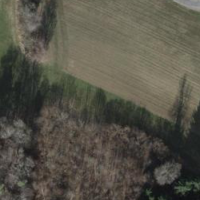
EUNIS habitat code: 52
Species observed at this site:
Apis mellifera